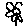
Label: flower